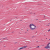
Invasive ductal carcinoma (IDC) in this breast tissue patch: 1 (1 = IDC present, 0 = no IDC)